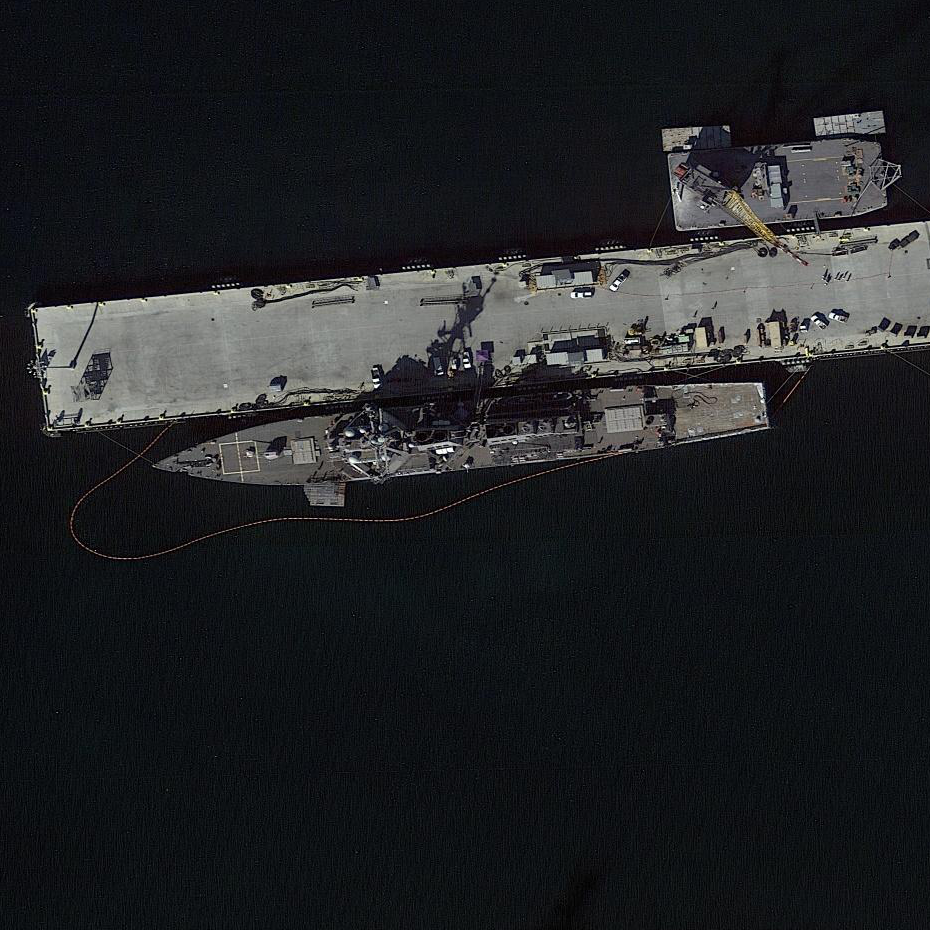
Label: destroyer